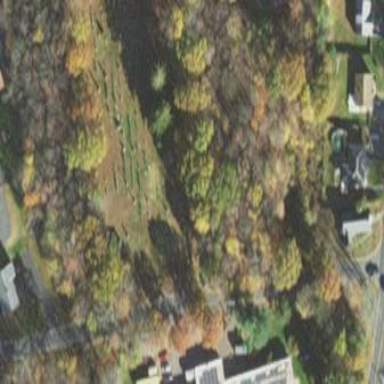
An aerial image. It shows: Cemetery.